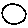
Label: circle